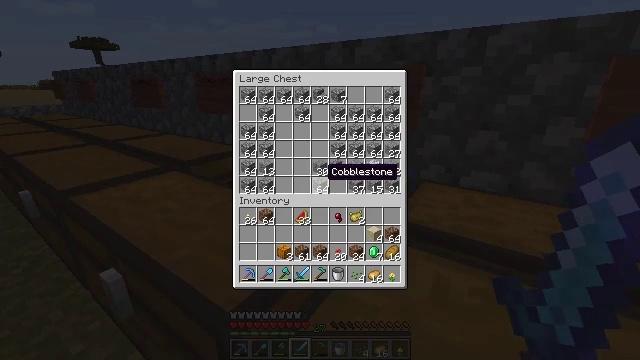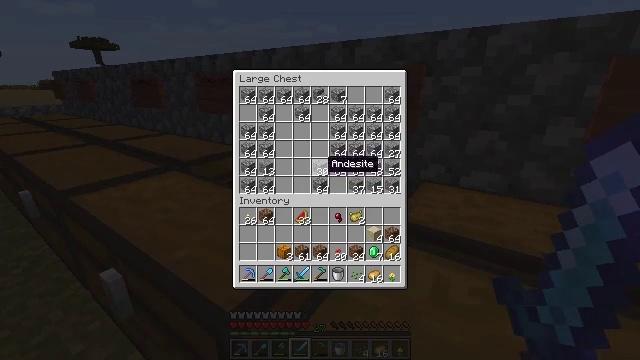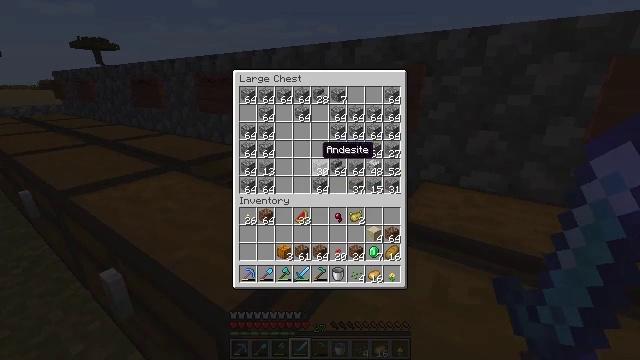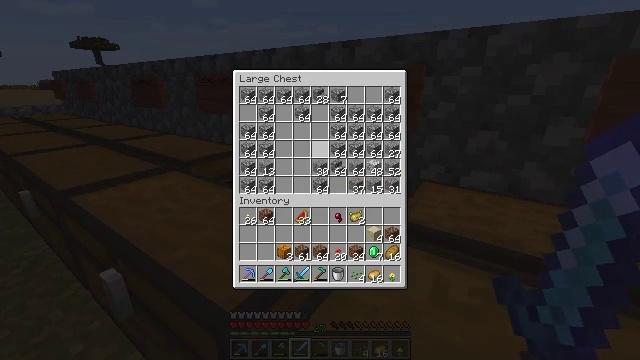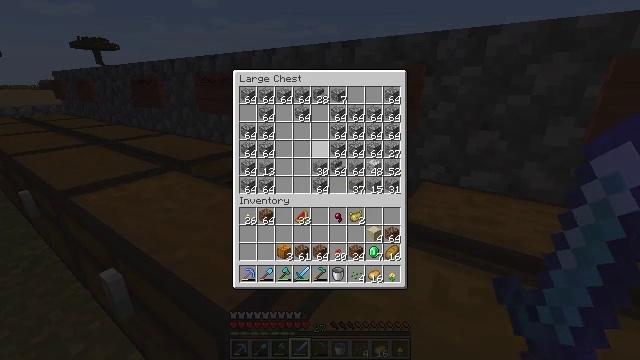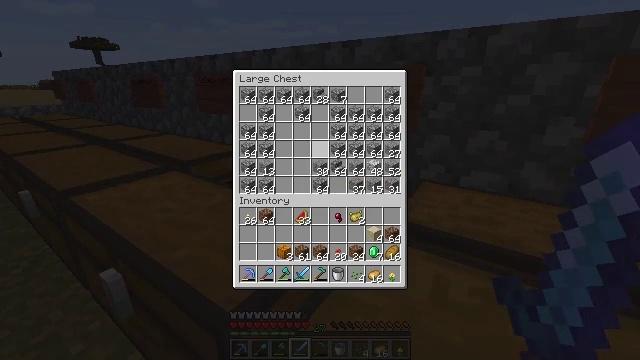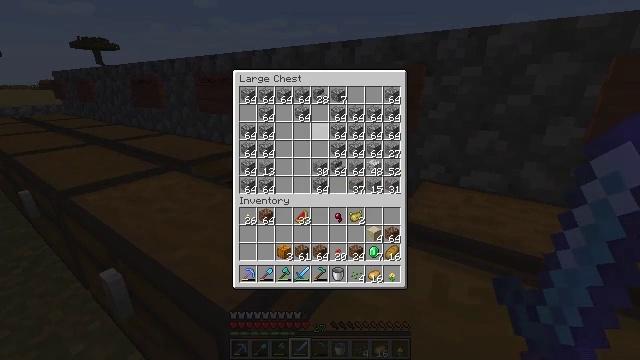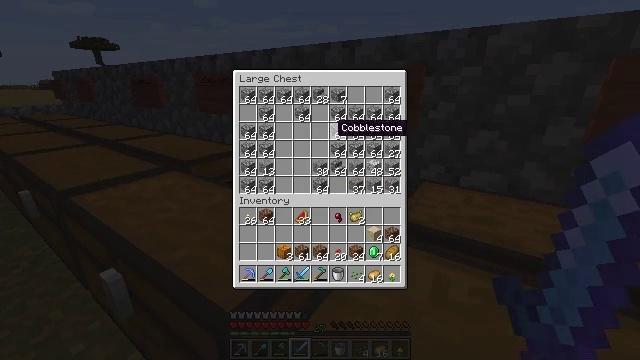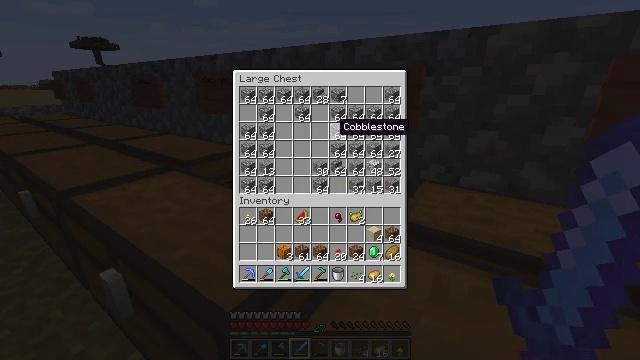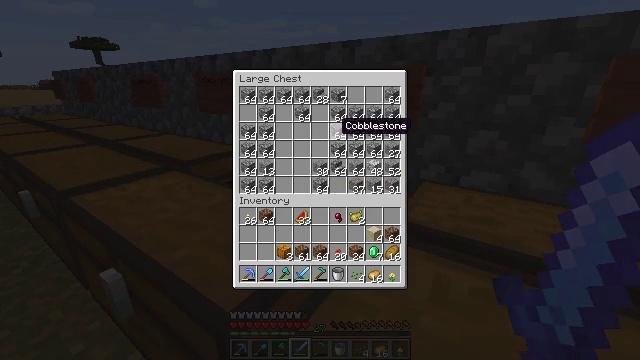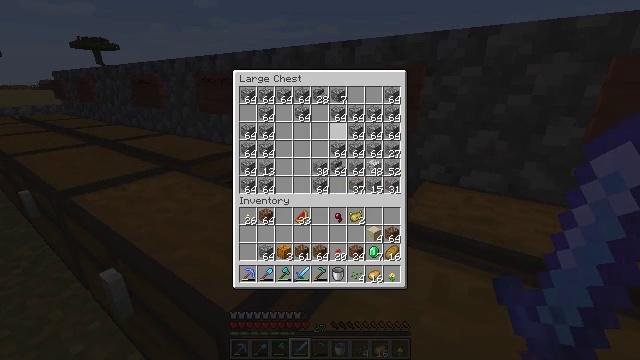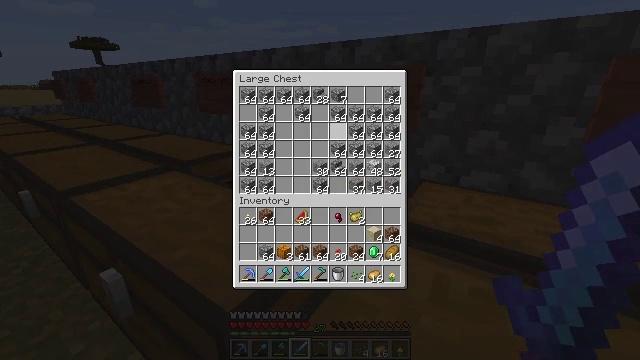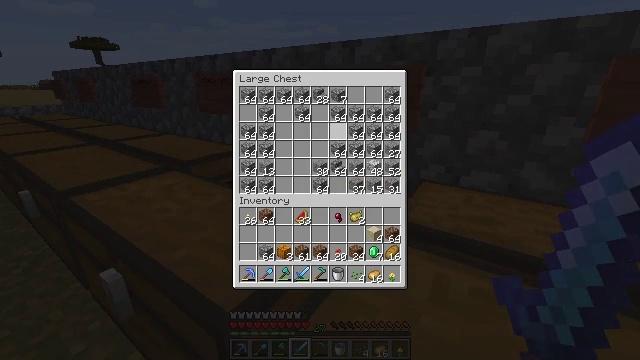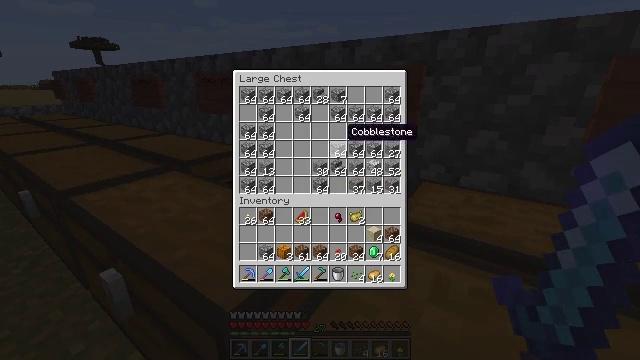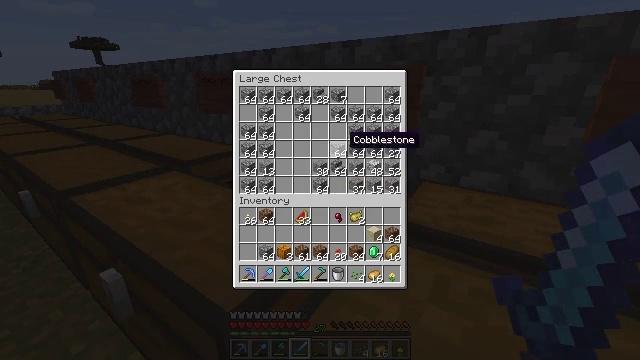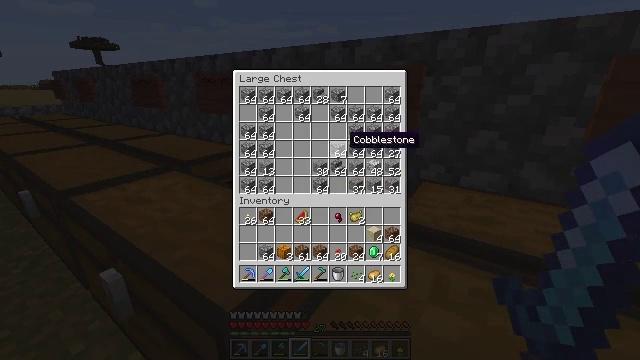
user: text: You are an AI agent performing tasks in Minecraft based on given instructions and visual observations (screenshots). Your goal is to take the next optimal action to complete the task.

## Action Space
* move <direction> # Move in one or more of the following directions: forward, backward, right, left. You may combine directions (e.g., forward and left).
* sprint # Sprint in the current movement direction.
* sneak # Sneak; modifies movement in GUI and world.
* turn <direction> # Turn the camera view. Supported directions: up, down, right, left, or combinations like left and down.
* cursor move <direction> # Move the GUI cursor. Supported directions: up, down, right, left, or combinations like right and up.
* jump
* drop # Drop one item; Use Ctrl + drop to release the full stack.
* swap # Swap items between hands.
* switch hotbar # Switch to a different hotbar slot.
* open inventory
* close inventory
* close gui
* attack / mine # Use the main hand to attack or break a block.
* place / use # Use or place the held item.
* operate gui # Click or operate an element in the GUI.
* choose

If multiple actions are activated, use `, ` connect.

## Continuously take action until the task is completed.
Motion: motion action
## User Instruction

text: Harvest melon from the farm.
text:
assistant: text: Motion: sneak, cursor move up
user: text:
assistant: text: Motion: sneak, cursor move up
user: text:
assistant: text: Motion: sneak, cursor move up
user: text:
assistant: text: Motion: sneak
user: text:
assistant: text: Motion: sneak
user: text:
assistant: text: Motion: sneak
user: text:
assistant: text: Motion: sneak
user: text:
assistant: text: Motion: sneak
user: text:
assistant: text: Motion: sneak
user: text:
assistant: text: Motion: sneak, operate gui
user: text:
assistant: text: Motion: sneak, operate gui
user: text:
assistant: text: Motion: sneak, operate gui
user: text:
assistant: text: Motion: sneak
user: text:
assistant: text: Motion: sneak, cursor move down
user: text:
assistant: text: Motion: sneak
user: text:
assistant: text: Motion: sneak, operate gui
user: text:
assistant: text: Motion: sneak, operate gui
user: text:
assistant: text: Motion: sneak, operate gui
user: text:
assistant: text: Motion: sneak
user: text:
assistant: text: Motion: sneak
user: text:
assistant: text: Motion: sneak
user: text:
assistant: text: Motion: sneak
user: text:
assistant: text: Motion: sneak
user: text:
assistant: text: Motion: sneak, operate gui
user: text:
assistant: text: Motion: sneak, operate gui
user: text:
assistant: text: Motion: sneak, operate gui
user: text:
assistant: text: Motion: sneak, cursor move up
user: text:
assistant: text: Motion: sneak
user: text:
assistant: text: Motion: sneak
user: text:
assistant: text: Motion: sneak, operate gui